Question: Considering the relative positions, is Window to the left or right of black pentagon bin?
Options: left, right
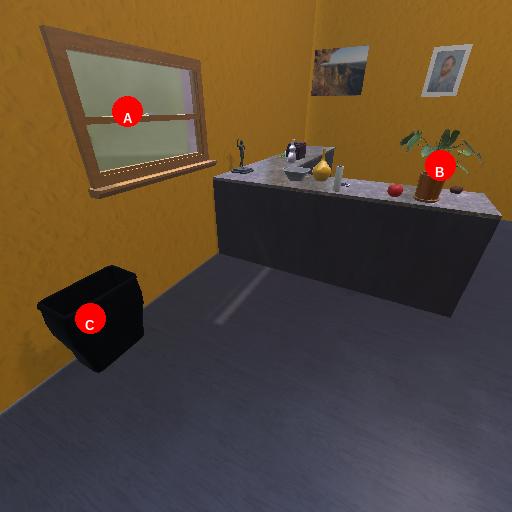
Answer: left